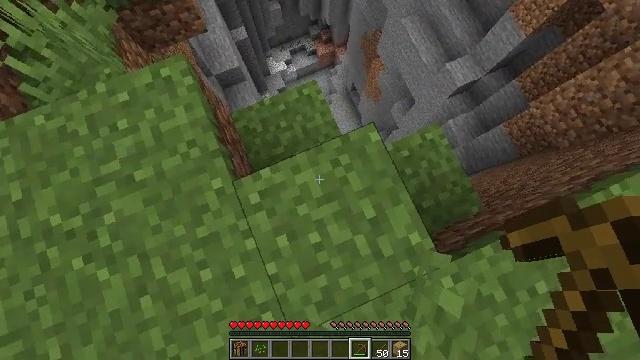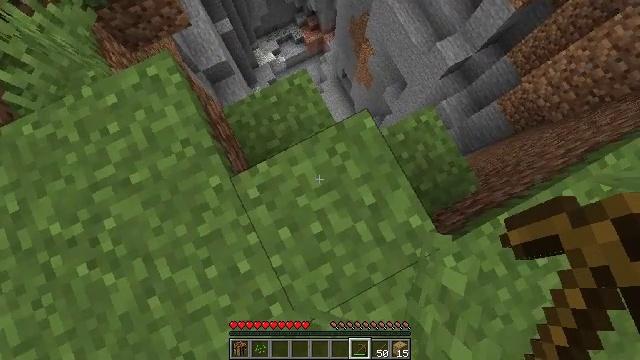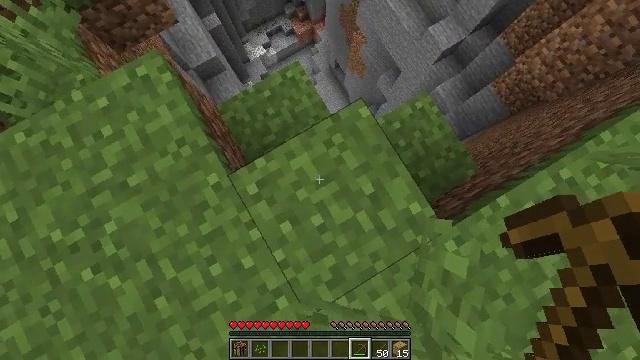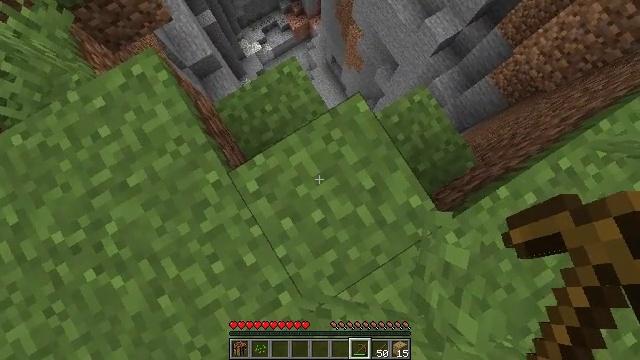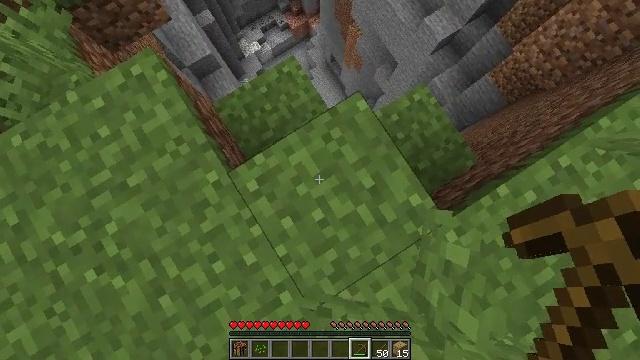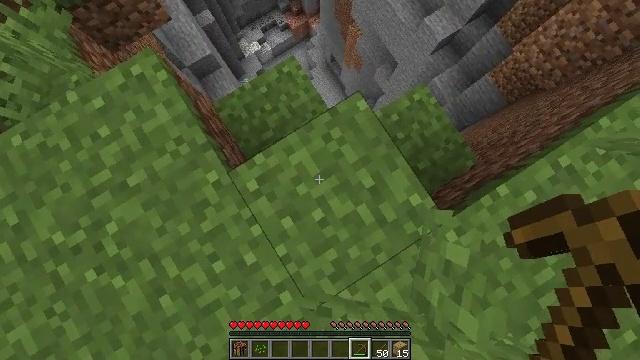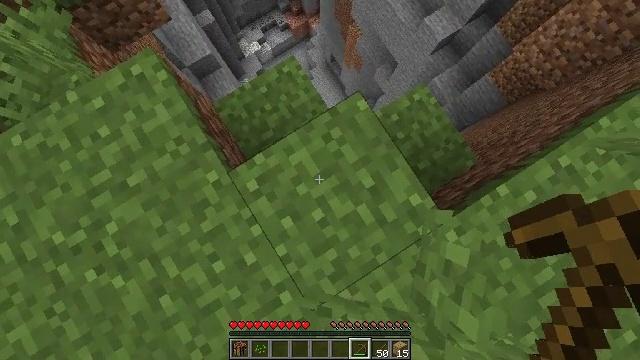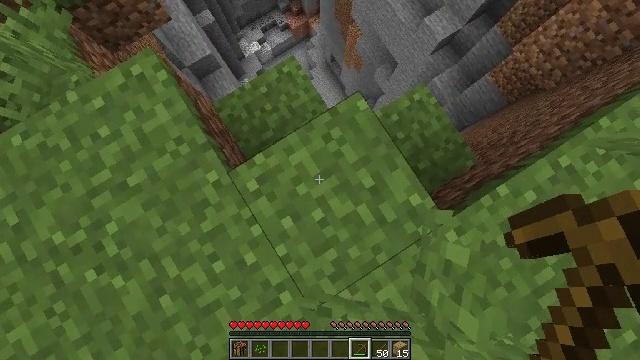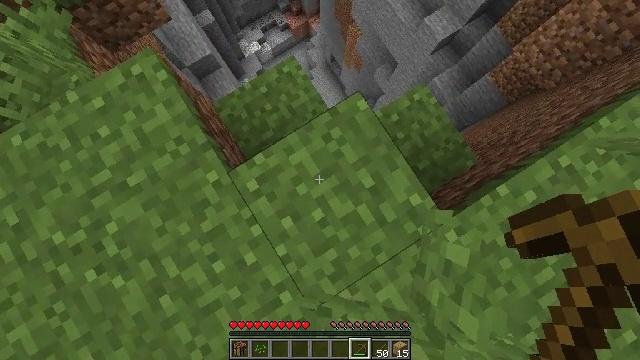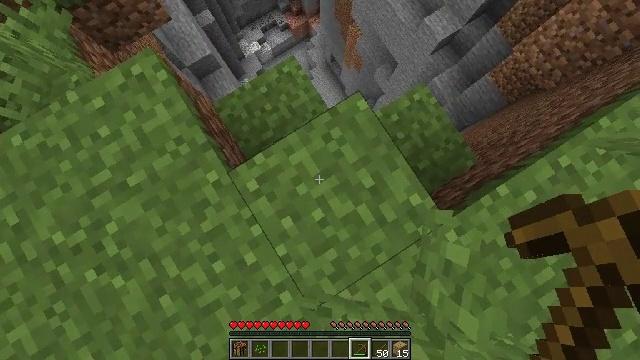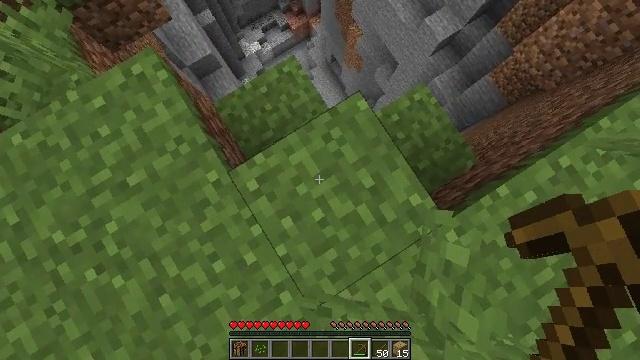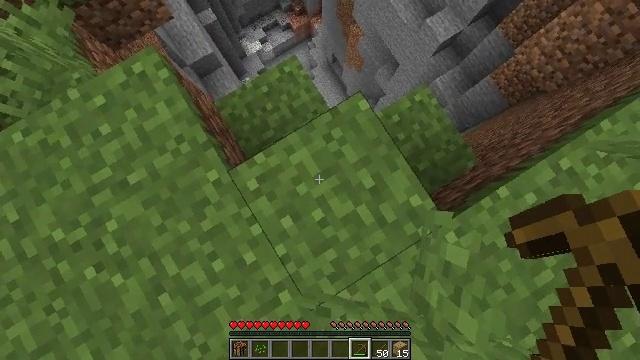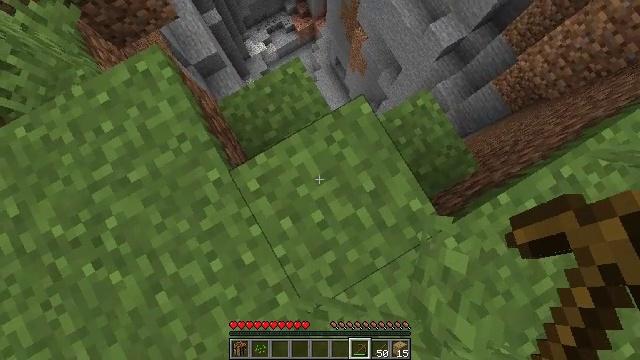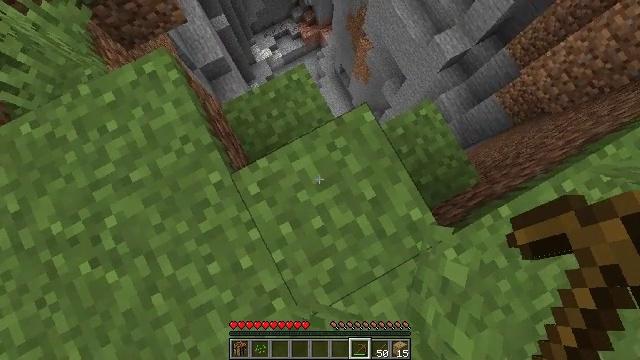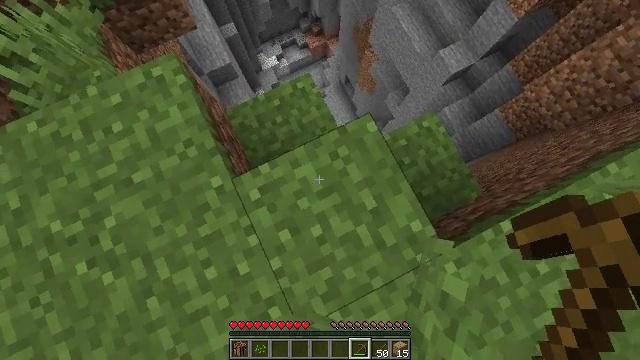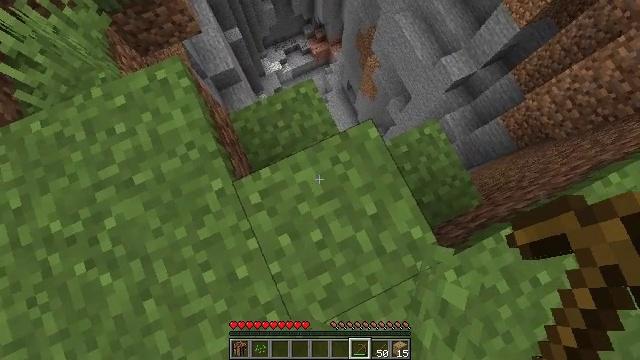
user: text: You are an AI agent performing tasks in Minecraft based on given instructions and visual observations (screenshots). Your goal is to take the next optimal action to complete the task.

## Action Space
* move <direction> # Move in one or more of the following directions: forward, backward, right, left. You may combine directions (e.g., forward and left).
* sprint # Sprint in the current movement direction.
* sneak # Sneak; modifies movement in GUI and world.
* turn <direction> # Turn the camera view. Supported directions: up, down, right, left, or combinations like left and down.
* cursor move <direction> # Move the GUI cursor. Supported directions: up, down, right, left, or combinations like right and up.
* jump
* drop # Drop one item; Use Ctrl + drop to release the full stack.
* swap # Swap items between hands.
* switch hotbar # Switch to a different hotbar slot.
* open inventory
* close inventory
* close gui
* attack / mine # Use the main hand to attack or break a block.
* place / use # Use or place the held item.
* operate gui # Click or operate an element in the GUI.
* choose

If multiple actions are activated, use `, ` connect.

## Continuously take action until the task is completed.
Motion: motion action
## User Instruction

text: Dig up the grass block for dirt.
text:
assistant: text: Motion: turn right and down
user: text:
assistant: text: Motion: turn right and down
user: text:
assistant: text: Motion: turn right
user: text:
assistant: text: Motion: no_op
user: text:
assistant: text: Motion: no_op
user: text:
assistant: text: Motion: no_op
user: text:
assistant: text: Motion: no_op
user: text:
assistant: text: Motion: no_op
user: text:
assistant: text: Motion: no_op
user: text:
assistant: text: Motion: no_op
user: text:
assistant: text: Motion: no_op
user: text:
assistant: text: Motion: turn left
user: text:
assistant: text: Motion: turn left and up
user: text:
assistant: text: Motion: turn left and up
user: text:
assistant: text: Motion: turn left and up
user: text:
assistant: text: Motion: no_op
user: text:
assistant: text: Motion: no_op
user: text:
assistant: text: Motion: no_op
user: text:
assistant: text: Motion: no_op
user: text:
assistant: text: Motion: no_op
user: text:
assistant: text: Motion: no_op
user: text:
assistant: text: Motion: no_op
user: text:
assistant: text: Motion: turn right
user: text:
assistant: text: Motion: turn right
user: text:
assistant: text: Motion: no_op
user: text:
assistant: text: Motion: no_op
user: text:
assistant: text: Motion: no_op
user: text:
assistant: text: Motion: no_op
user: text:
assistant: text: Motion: no_op
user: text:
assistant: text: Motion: no_op